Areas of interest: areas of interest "Amusement Park"
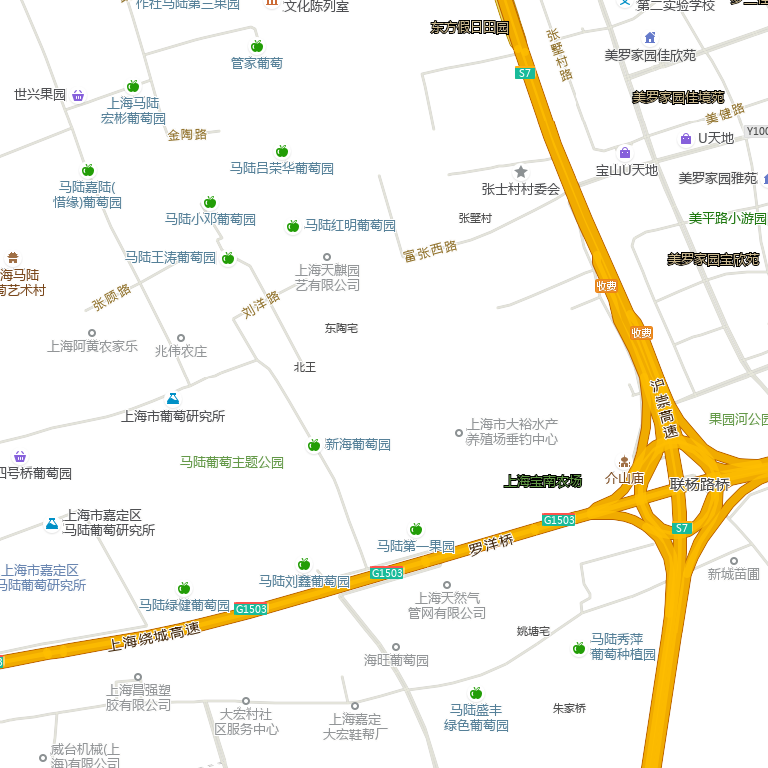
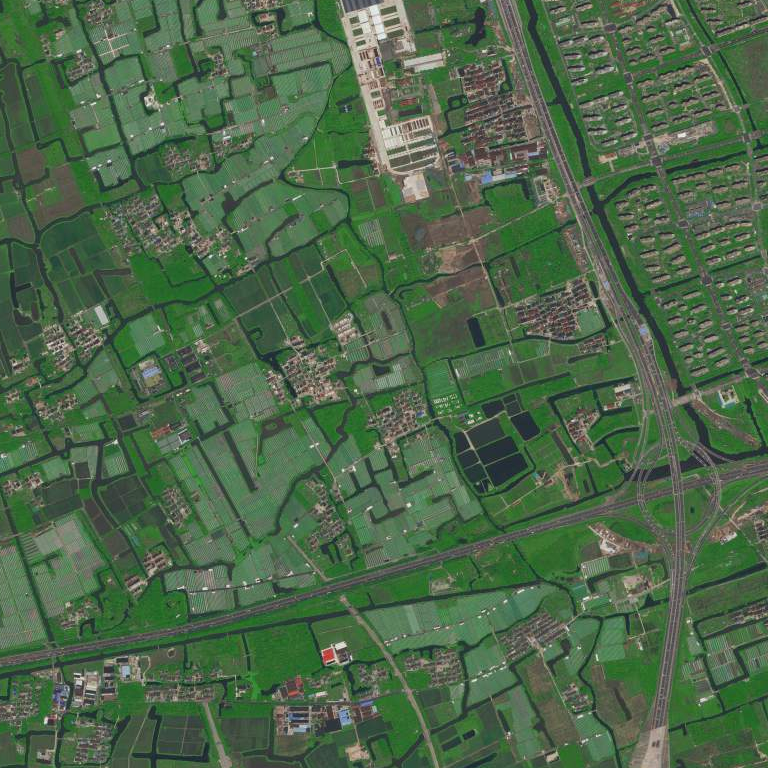